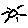
Label: sun